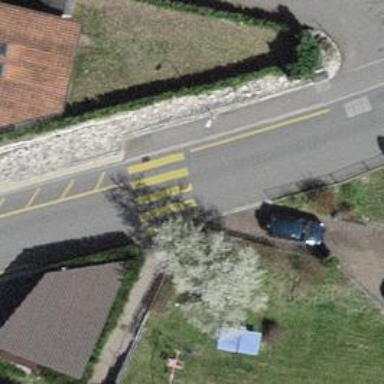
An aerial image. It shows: Uncontrolled zebra crossing with yellow markings on the road.